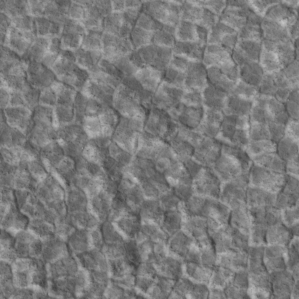
Label: non_frost